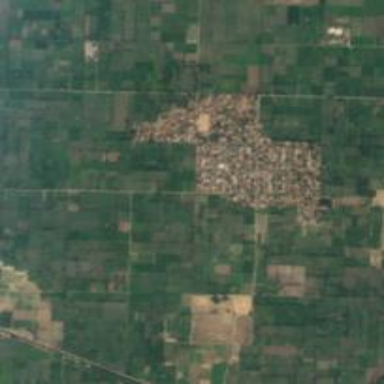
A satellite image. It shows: Village.